Question: When user clicks on a new item append on the parent element, then clicking on that item a textarea prompts to edit its text.
HTML DOM / <URL>
'''
<div class="editor"></div>
<a href="#" class="additem">add an item</a>
<div class="options">
<br><b>Item Text</b> <br>
<textarea class="itemtext"></textarea>
</div>
'''
JS(jQuery) / <URL>
'''
var $item = "<div class='item'>Text here...</div>",
$itembtn = $('a.additem'),
$editor = $('div.editor'),
$opt = $('div.options');
$itembtn.on('click', function(e){
e.preventDefault();
$editor.show();
$editor.append($item);
});
$($editor).on('click', 'div.item', function(){
var $this = $(this);
$opt.show();
$opt.find('textarea').val($this.text());
$opt.find('textarea').on('keyup', function(){
$this.text($opt.find('textarea').val());
});
});
$($editor).on('blur', 'div.item', function(){
$opt.hide();
});
'''
But it seems that $(this) is not pointing to a single clicked element, instead it is pointing to all the clicked/selected child elements!

And also the blur event is not working!
How i can point $this to only one selected item but not all the clicked items?
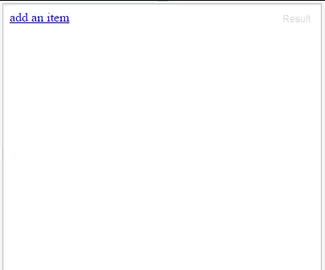
Answer: One way is to keep a variable of your current 'active' div (clicked div), and use that to set the text.
<URL>
'''
var $item = "<div class='item'>Text here...</div>",
$itembtn = $('a.additem'),
$editor = $('div.editor'),
$opt = $('div.options'),
$txt = $opt.find('textarea'),
$curtxt;
$itembtn.on('click', function(e){
e.preventDefault();
$editor.show();
$($item).appendTo($editor).click(function(){
$curtxt = $(this);
$txt.val($curtxt.text());
$opt.show();
$txt.select().focus();
});
});
$txt.keyup(function(){
$curtxt.html($txt.val().replace(/
?
/g, '<br>'));
}).blur(function(){
$opt.hide();
});
'''